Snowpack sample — Snodgrass Mountain, Crested Butte, Colorado (2/4/25, 12:06 PM MST)
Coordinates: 38.923, -106.968
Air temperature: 35 °F
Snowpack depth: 80 cm
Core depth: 10 cm
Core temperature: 32 °F
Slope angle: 14°, slope face: 78°
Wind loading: low
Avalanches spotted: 0
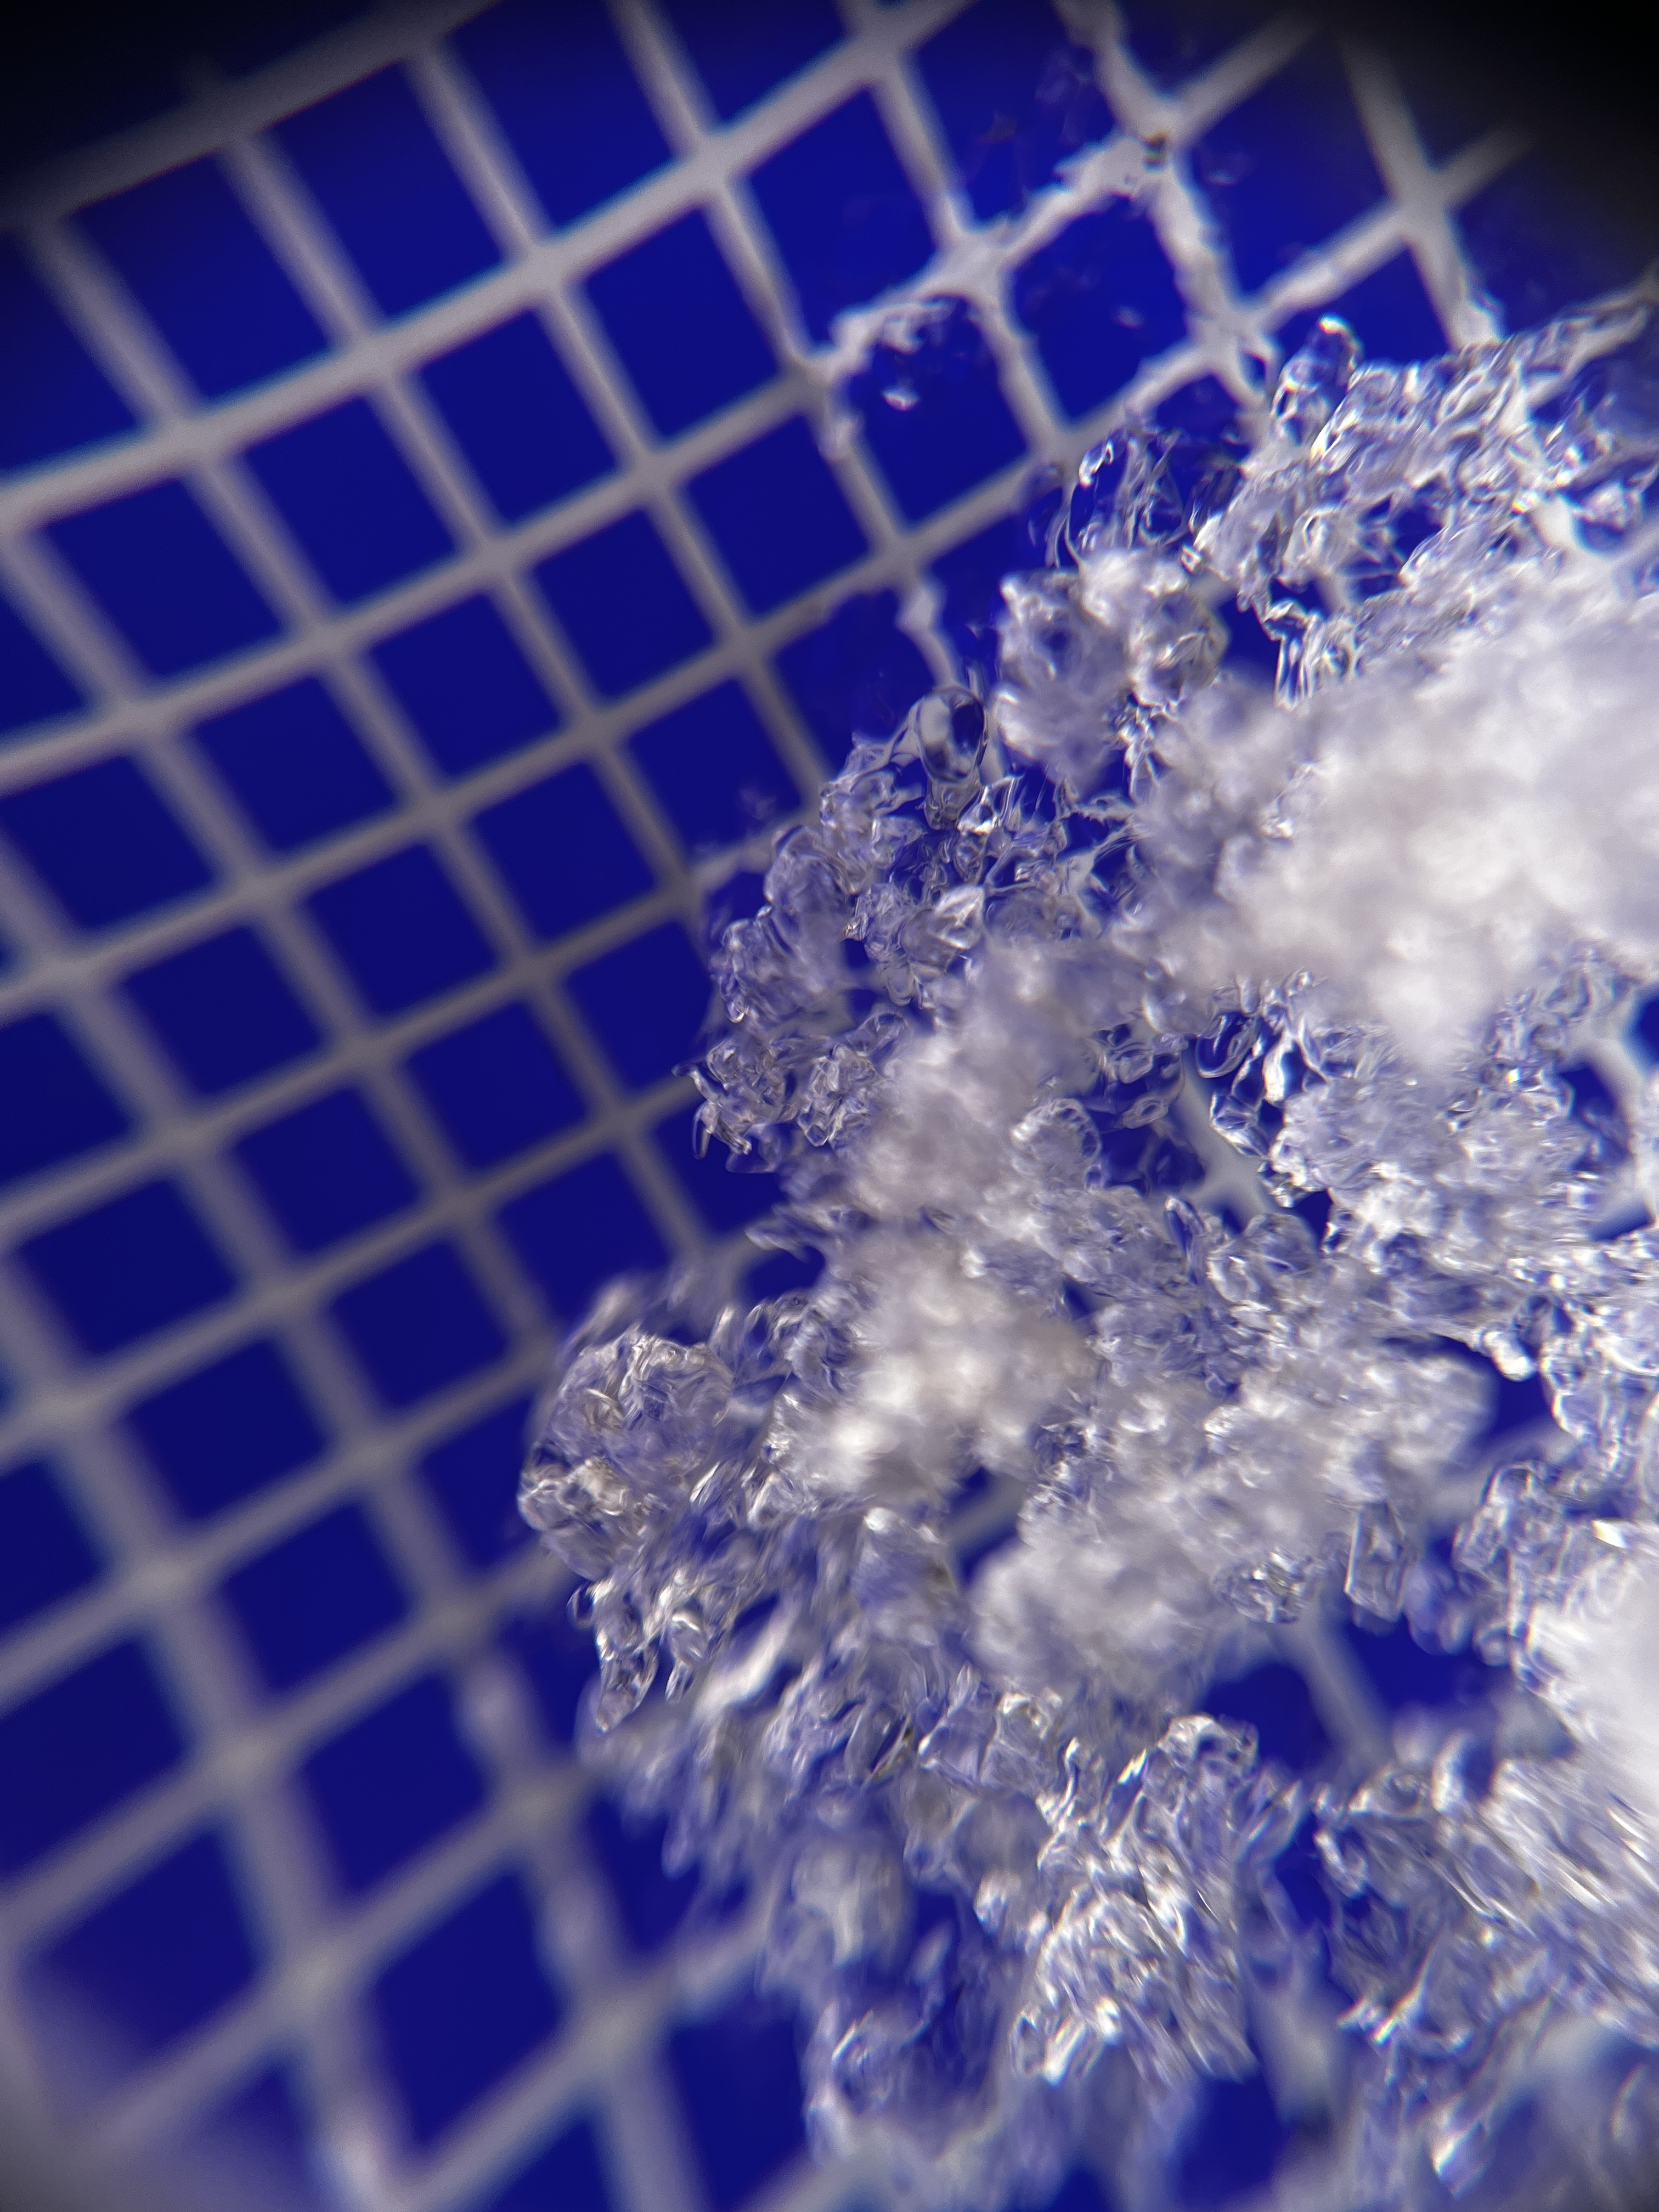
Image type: magnified_profile
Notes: No avalanches nearby, unusually warm weather for the last month reported by residents, Collected 25 yards from treeline